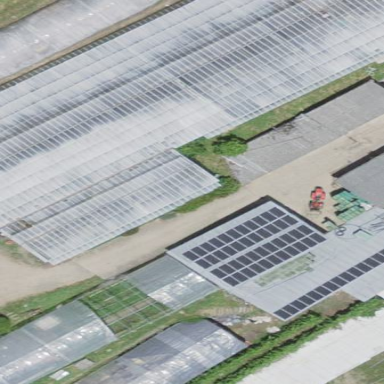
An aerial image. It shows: Greenhouse.